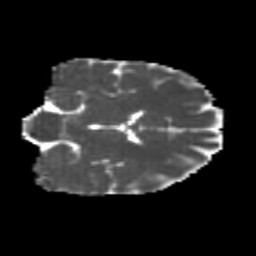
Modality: MD
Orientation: coronal
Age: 24
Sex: female
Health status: healthy
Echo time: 0.074 s